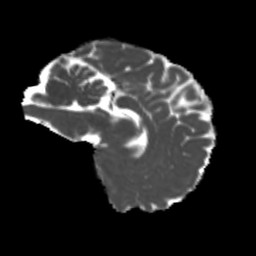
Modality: MD
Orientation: sagittal
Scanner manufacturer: siemens
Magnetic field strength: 3 T
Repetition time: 4 s
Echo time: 0.0594 s